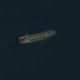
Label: civil